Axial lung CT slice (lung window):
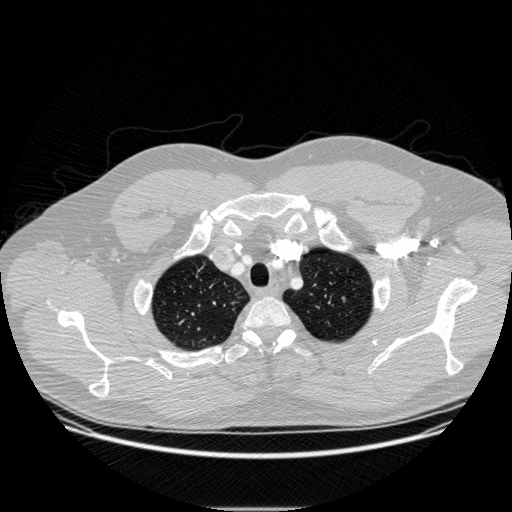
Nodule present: no